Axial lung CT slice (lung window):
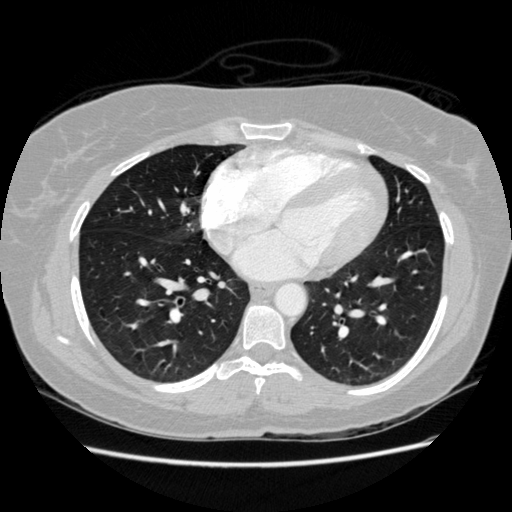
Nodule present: no